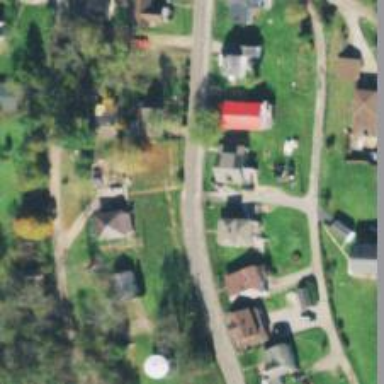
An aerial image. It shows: Alley classified as service road.